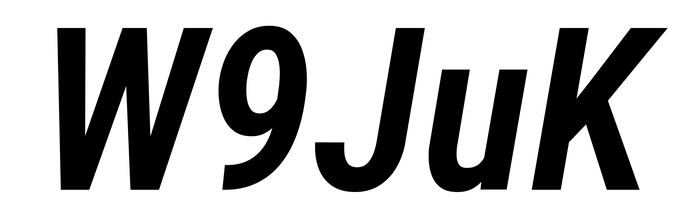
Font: Roboto-Italic_Condensed_SemiBold_Italic